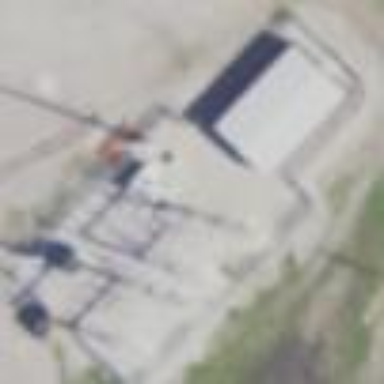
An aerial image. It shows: Power substation.